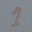
Label: 1